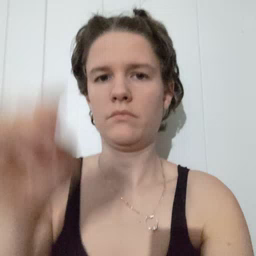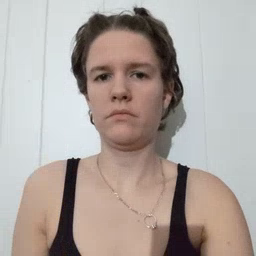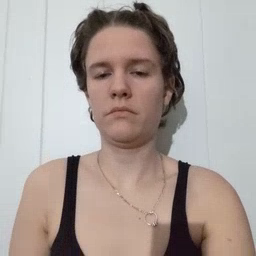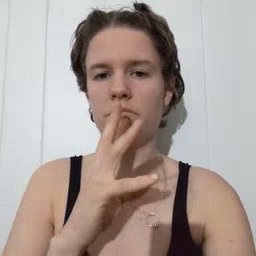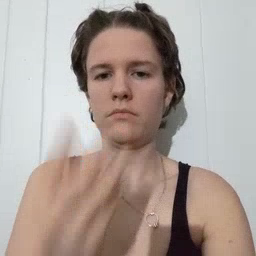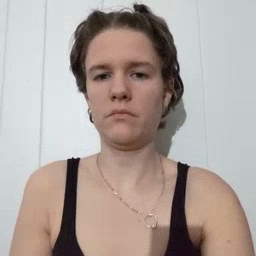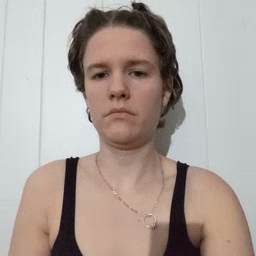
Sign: wet